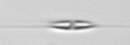
Label: Cylindrotheca